Field crop: maize
Growth stage: 2
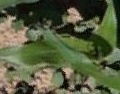
Species: maize